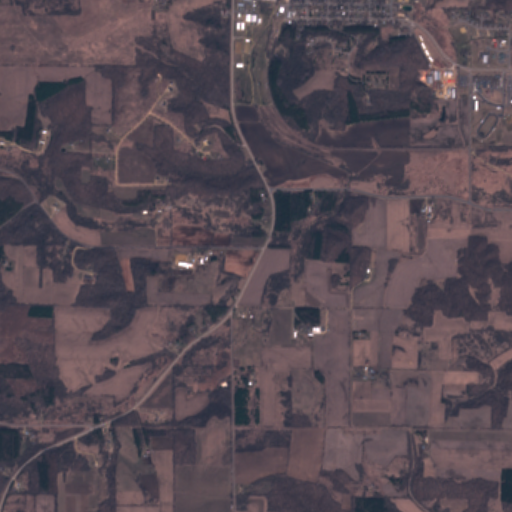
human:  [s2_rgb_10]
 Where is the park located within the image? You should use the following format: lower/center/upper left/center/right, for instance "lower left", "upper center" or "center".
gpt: The park is located in the upper right of the image.
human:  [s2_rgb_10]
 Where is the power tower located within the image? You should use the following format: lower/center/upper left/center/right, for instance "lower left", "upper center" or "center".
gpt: The power tower is located in the lower of the image.
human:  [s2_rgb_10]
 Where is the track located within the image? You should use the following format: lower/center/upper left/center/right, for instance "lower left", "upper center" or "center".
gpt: The track is located in the upper center of the image.
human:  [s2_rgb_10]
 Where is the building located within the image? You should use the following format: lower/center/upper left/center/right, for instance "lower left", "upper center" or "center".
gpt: The building is located in the upper center of the image.
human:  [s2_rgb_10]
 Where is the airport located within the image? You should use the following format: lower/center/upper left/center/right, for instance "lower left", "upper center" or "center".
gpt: There is no airport in the image.